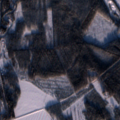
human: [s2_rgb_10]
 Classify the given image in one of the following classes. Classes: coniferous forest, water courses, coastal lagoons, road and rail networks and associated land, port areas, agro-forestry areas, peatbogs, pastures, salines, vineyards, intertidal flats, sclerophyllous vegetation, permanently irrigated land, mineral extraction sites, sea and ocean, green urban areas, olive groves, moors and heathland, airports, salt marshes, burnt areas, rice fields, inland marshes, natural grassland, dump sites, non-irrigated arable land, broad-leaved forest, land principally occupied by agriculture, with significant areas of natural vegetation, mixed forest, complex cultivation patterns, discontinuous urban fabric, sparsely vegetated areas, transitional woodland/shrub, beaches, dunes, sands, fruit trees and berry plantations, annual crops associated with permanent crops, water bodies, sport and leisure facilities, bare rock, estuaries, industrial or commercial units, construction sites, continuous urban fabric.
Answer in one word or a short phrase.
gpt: non-irrigated arable land, coniferous forest, mixed forest, transitional woodland/shrub